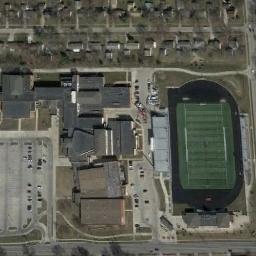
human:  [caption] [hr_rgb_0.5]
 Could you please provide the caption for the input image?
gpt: There is a road between the track and field and the residential area, Next to the parking lot .

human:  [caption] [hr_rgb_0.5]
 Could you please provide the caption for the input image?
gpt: There are many houses beside the track and field .

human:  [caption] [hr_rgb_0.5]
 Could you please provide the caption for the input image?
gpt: There are numerous buildings beside the ground track field .

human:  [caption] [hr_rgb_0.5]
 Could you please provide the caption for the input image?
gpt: The ground track field is surrounded by lots of houses arranged neatly and two parking lots are next to the ground track field .

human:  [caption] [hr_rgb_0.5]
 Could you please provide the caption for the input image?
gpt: There are some black buildings beside the ground track field .